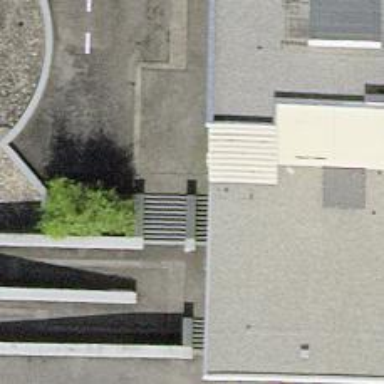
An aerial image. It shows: Set of steps on the road.